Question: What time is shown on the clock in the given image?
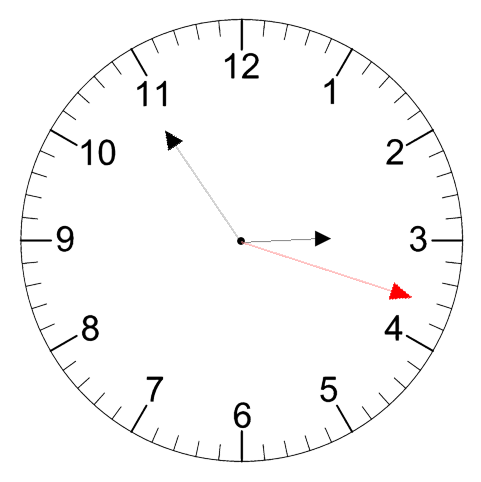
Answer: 02:54:18